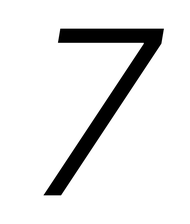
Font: Inter-Italic_Light_Italic